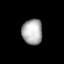
Tissue: prostate
Cell type: Endothelial cells
Senescence score: 0.6897
Nuclear area (px): 506
Mean DAPI intensity: 174.789